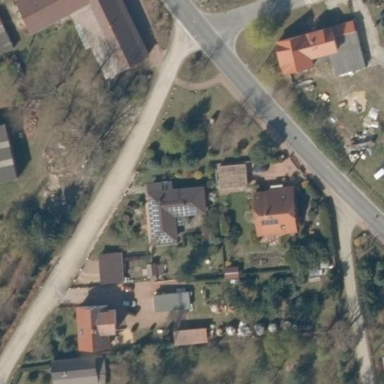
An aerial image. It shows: Residential area.